Aerial crown-view tile of a tropical tree (Barro Colorado Island, Panama), acquired 20240611:
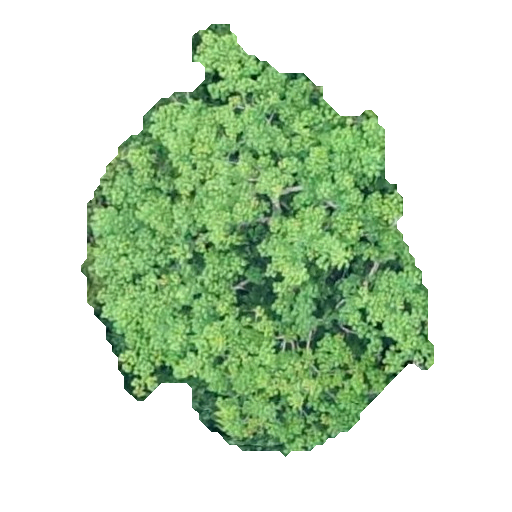
Species: Anacardium excelsum
GBIF accepted scientific name: Anacardium excelsum
Crown area: 155.5 m²